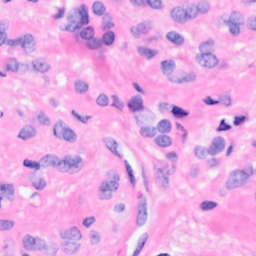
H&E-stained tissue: Breast